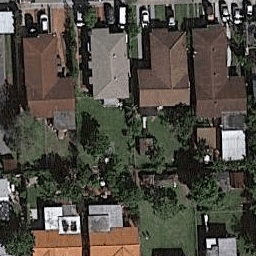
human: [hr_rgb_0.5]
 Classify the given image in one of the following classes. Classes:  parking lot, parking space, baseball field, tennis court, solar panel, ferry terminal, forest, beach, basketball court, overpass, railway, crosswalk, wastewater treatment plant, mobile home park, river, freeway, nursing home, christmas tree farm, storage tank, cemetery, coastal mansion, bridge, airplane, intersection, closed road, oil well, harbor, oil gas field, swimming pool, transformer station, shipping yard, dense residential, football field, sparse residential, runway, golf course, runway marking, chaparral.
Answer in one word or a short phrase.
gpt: dense residential